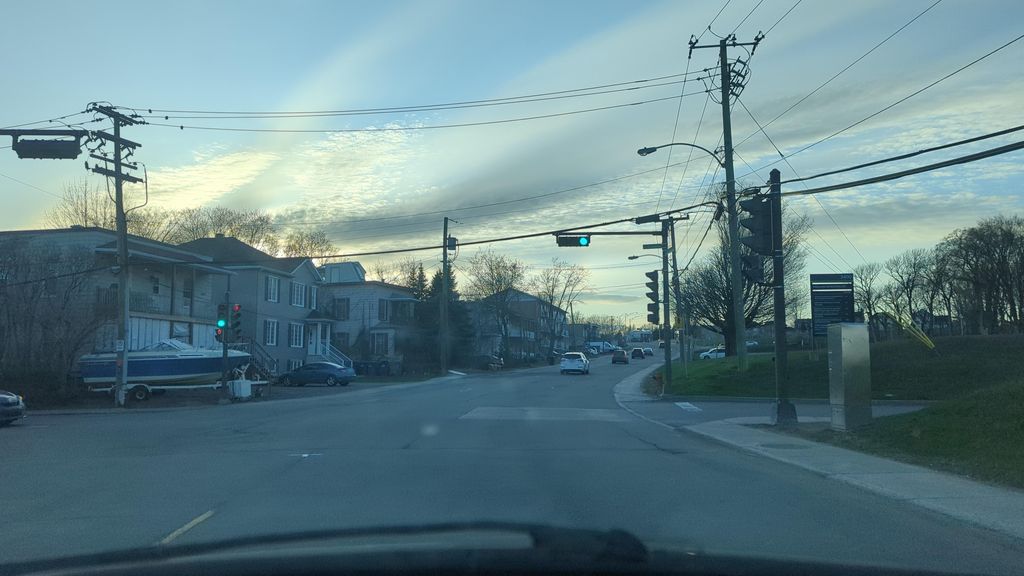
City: quebec_city